Question: What I want to do is something like this:
'''
function registerUser($username, $password){
$this->db->insert('tblUsers', array('username'=>$username, 'password'=>md5($password)));
if($this->db->_error_number()==1062){
return "DUPLICATE";
}
return true;
}
'''
However, at the moment if there is a duplicate key then its not letting me get to the '_error_number()' bit. Its displaying an error like this:

How do I stop codeigniter from bailing with an error and passing the error number to me to deal with appropriately?
Thanks
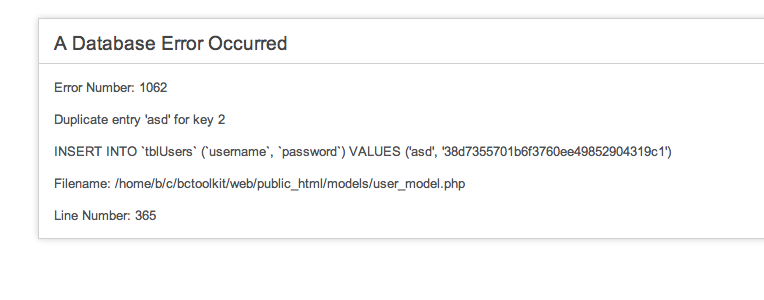
Answer: You can access MySQL error messages in Codeigniter using:
'''
$this->db->_error_message();
'''
Apparently DB_DEBUG needs to be set to false in the database config file:
> Ensure DB_DEBUG is set to FALSE in the database config file, or
execution will halt when a mysql error occurs (it does not get thrown,
it justs exits from the php interpreter)
Link: <URL>